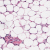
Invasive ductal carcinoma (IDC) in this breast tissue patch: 0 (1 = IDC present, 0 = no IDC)